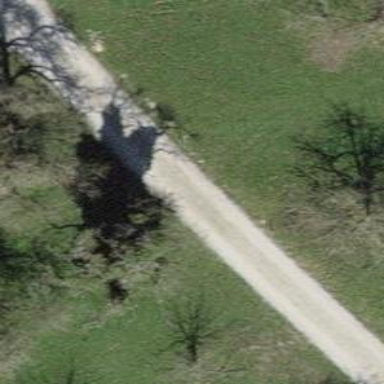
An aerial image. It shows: Track road with grade3 tracktype.